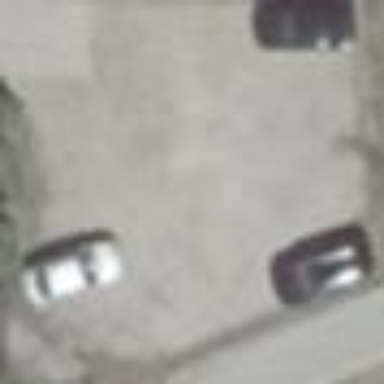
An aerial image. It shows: Parking area with unpaved surface.